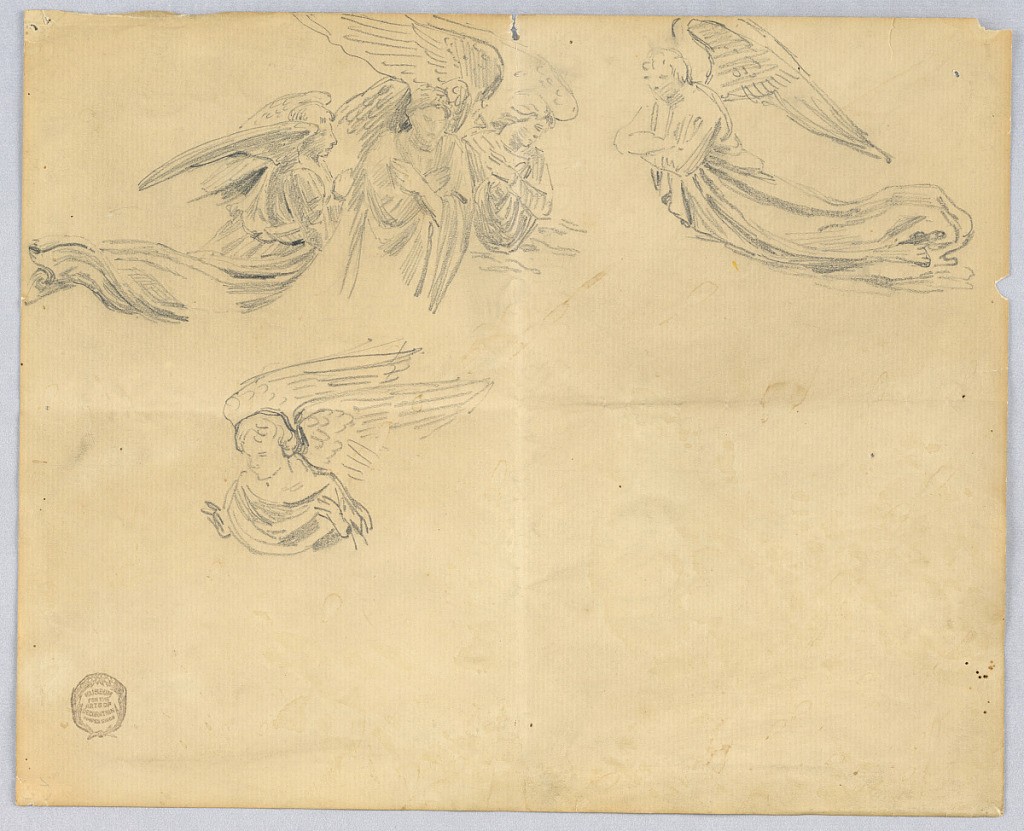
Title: Sketch of Angels
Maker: Francis Augustus Lathrop, American, 1849–1909
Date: ca. 1895
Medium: Graphite on laid paper
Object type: Drawing
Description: Upper left, group of three angels facing towards the right, with crossed arms. Upper right, one angel moving towards the left. Lower left, bust of angel, facing left.